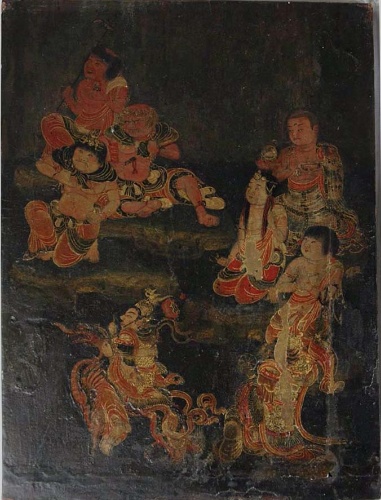
Title: 八童子図|Eight Attendants of Fudō Myōō
Date: 15th century
Object type: Shrine door
Classification: Paintings
Medium: Door of a portable shrine; ink, color, and gold on lacquered wood
Culture: Japan
Period: Muromachi period (1392–1573)
Dimensions: H. 9 7/8 in. (25.1 cm); W. 7 1/2 in. (19 cm); Th. 1/8 in. (.4 cm)
Department: Asian Art
Credit line: Bequest of Susan Dwight Bliss, 1966
Accession year: 1967
Repository: Metropolitan Museum of Art, New York, NY
Tags: Men|Buddhism